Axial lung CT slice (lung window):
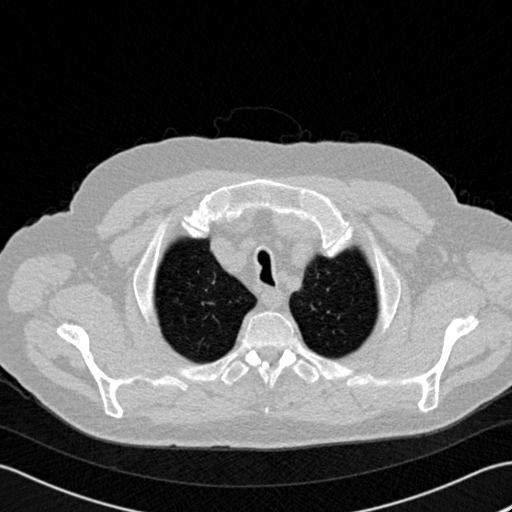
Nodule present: no